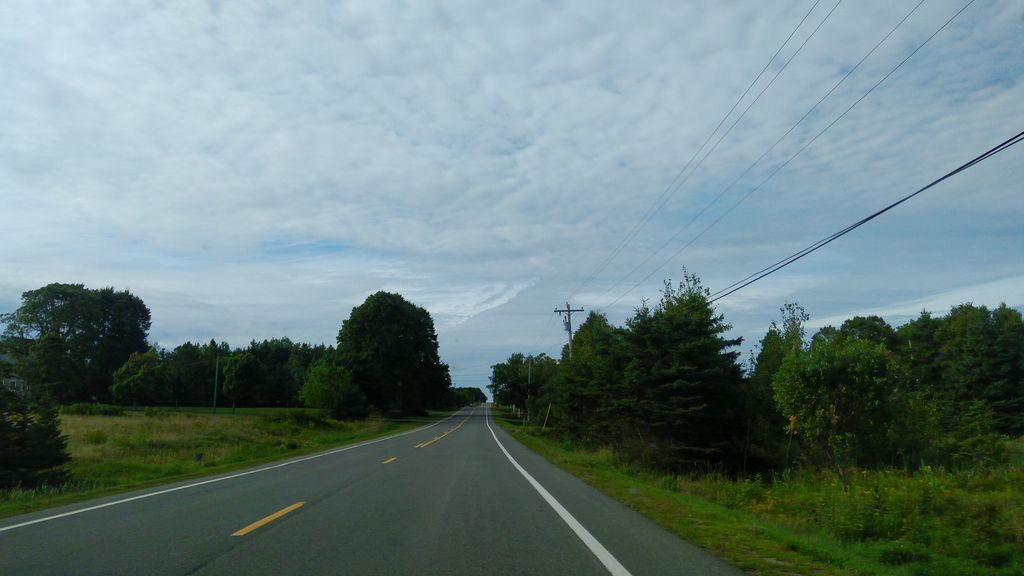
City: charlottetown